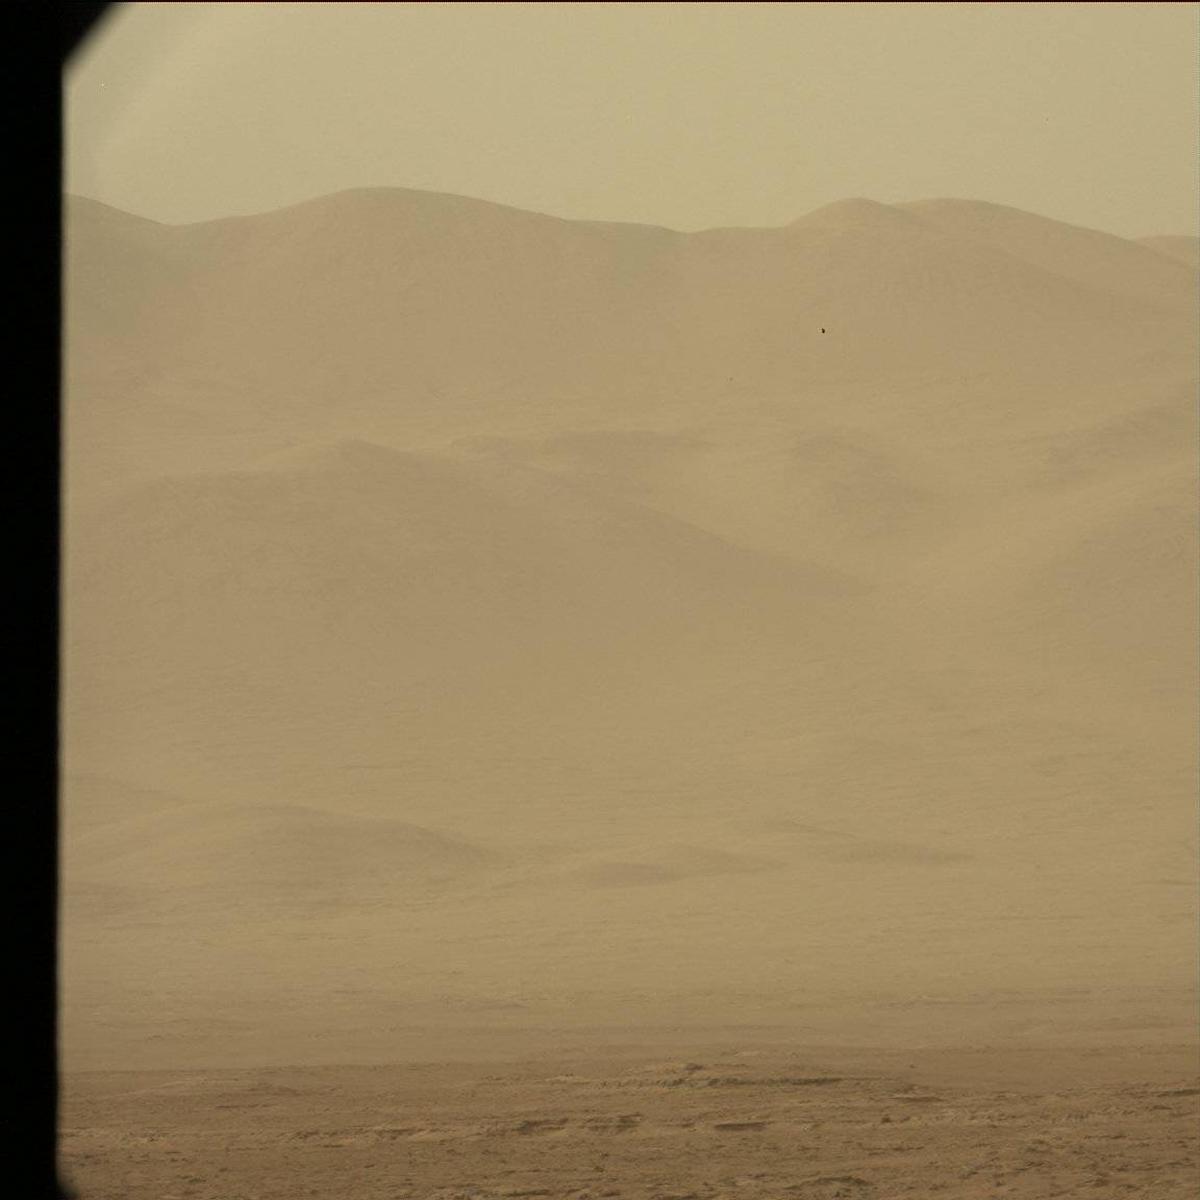
Terrain classes present: Ridge, Sand / Soil, Sky